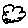
Label: cloud